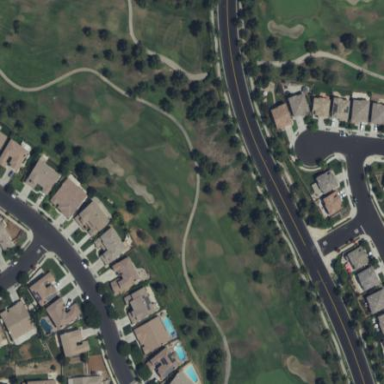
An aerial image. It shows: Golf fairway surrounded by grass.